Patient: sex F, age 67
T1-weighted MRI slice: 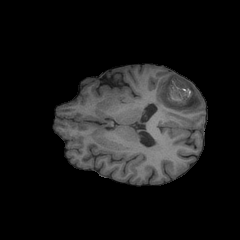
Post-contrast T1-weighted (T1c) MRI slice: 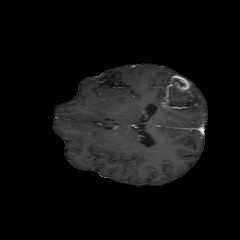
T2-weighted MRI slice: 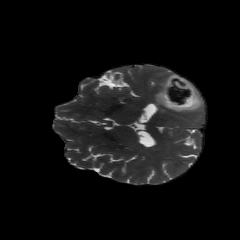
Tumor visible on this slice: yes
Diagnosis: Glioblastoma, IDH-wildtype
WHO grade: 4